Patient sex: M
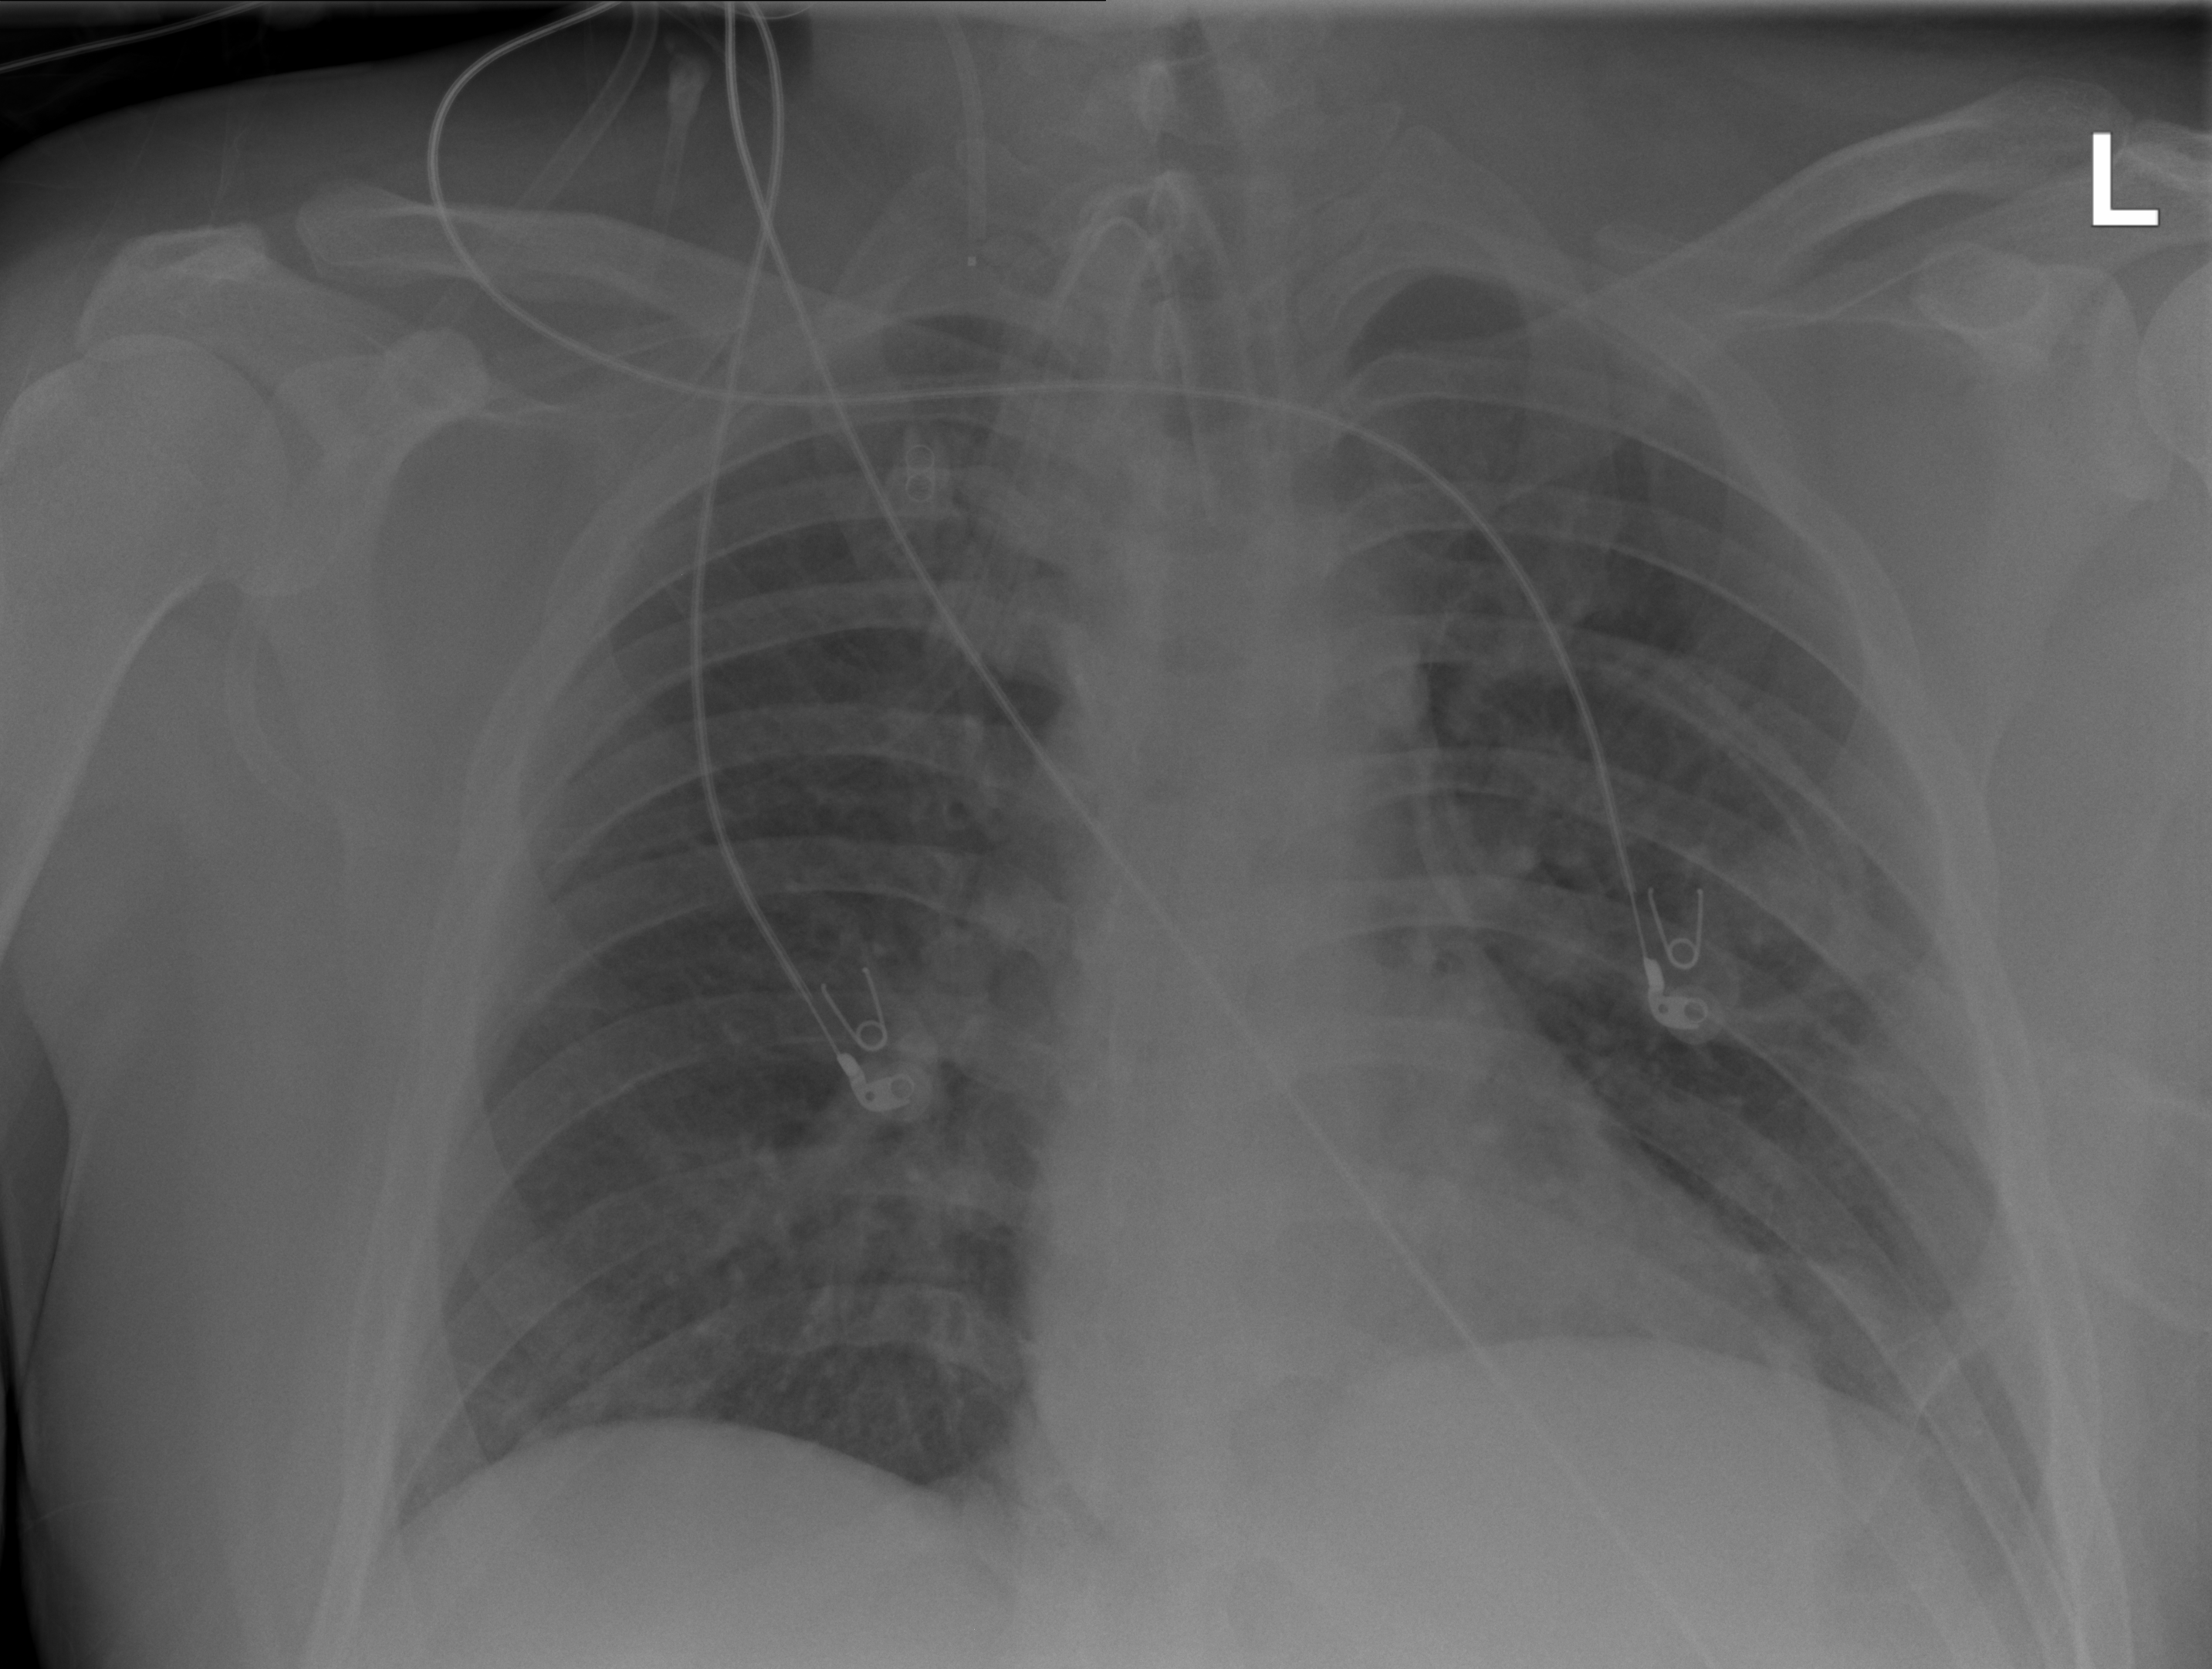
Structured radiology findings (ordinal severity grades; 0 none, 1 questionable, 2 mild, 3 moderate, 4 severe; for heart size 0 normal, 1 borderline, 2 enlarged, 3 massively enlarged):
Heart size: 0
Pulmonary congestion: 2
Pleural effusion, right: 0
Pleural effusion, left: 2
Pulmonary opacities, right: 2
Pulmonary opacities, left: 2
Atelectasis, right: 2
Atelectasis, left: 2